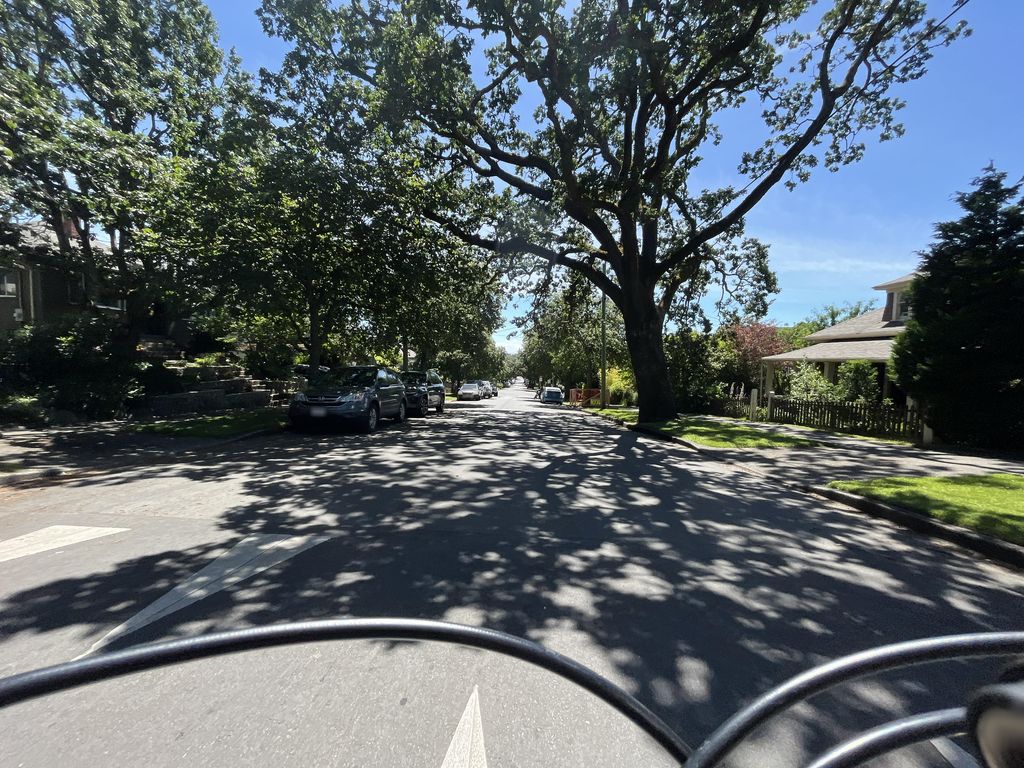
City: victoria